Interaction volume radius: 10 \u00c5
Interaction volume height: 10 \u00c5
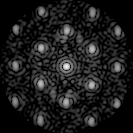
Disorder parameter: 0.2934